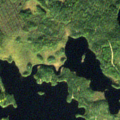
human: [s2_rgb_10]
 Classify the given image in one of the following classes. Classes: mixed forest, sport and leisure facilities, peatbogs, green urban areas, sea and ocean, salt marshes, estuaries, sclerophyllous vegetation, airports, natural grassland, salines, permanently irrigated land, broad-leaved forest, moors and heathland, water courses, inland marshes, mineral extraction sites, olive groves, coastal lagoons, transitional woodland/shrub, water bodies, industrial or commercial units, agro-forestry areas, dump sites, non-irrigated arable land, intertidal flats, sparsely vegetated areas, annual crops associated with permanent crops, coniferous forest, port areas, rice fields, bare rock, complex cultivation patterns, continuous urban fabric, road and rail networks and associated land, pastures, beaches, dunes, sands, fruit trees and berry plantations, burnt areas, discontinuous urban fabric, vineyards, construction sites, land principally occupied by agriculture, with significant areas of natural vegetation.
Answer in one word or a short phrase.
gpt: coniferous forest, water bodies